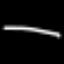
Label: line